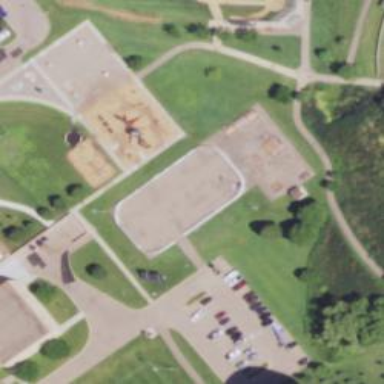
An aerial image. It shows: Ice rink surrounded by fence.